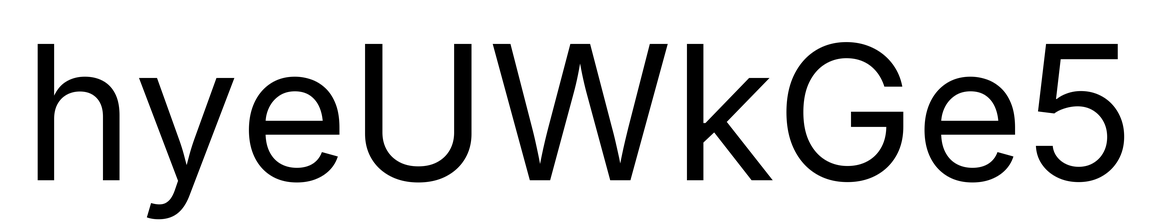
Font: Inter_Regular